Question: I am new to Windows Phone Programming. In my application, I Have a listbox which lists the phone contacts. Currently it is listed as a regular list with equal size for list items in the UI.I am looking to modify the front end like this :
I dont want to have different sizes /back ground color for each list items rather a fixed UI and let the lists scroll through it and the list item in the view, at any time, should be displayed as in the picture.
I dont expect any codes as answers but any examples are welcome too, just want to know using what feature this kind of functionality is possible so that i can do my reading!
Thanks,
Deepak
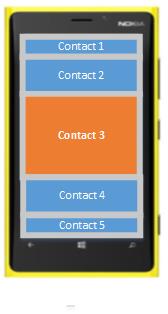
Answer: So Finally I did manage to find a way to do it.
First approach was as @Murkaeus suggested, Using UserControl and ManipulationDelta event handler. However for some reason the manipulationDelta event was triggered only for 2 finger gestures (Zoom, Pinch..etc), I have no clue why. And after some trying I had to give up on this.
The next approach was using Listbox itself. The source of the Listbox was set as the List( of Models objects) that I create after reading the contact information from phone. The height and color of the listbox item was bound to a property in my model named "scaleLevel" and was accordingly converted by implementing IValueConvertors to give predefined color and height values for different scale levels.
I created an attached property for the scrollviewer vertical offset like mentioned <URL>!
This event is triggered on change of the vertical offset and every time there is a scroll, I find out which listbox item to be enlarged and which reduced based current vertical offset.
Once I have this information, I change the property ("scaleLevel") of the affected items in the List (of Model) (which is bound to listbox height and color). This change is updated in UI using the INotifyPropertyChanged Event.
I have no idea if this the best way of doing it , but it works well and there is no considerable in updating the UI despite the processing involved.
I would like to hear your opinion about the implementation and any other solution which you feel will work better.